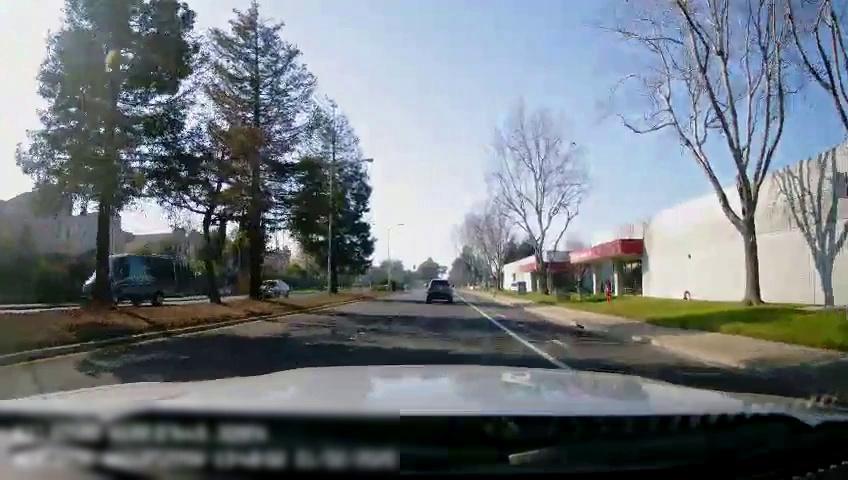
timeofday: Day
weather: Sunny
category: Drivable Space
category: Drivable Space
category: Vehicles | Van
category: Vehicles | Car
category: Vehicles | SUV
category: Lanes | Current Lane